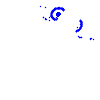
Particle: electron